Field crop: maize
Growth stage: 2
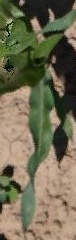
Species: maize